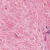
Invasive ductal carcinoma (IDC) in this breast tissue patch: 0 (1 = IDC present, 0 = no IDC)